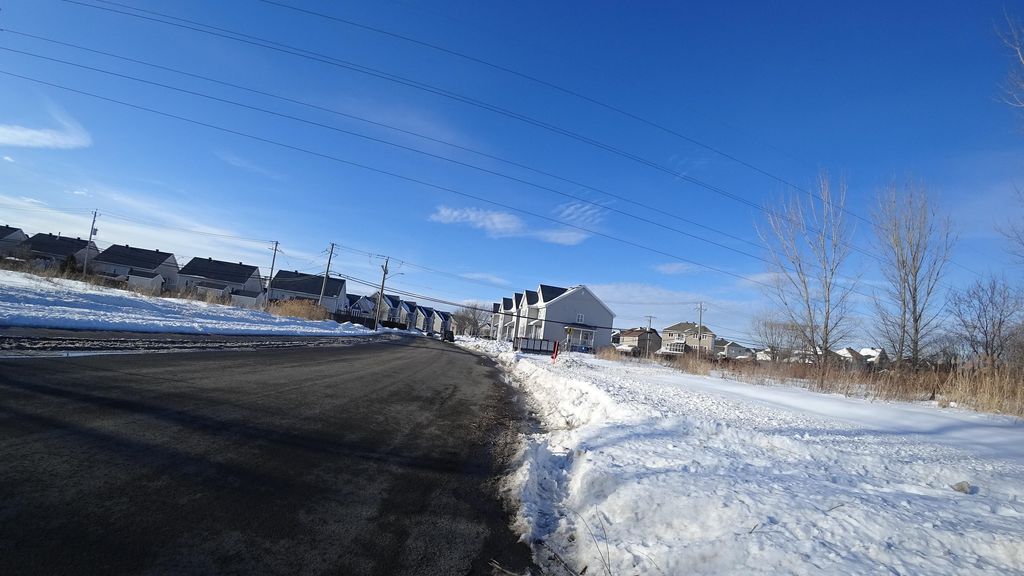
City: quebec_city